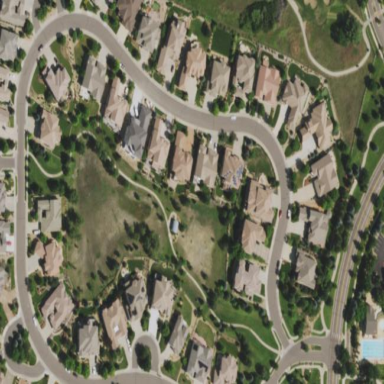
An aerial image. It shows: Residential area composed of single-family homes.